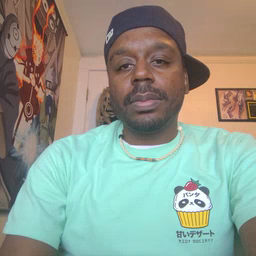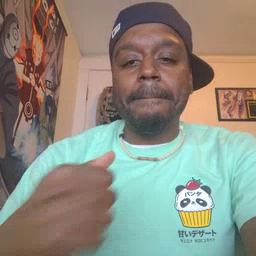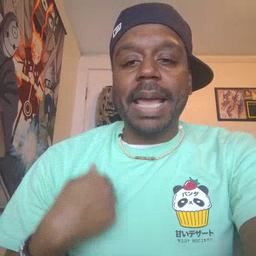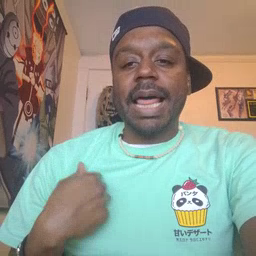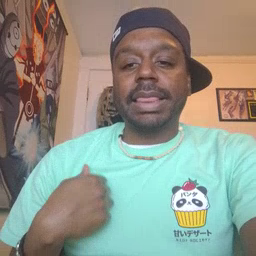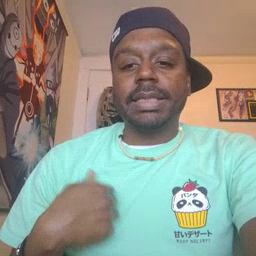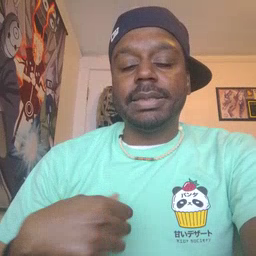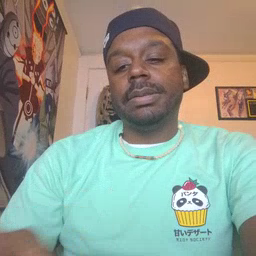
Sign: bath